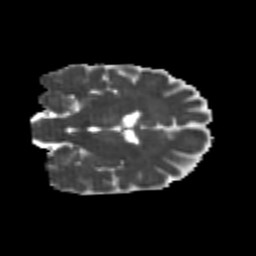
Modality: MD
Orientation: coronal
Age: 23
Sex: female
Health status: healthy
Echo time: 0.074 s